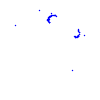
Particle: proton